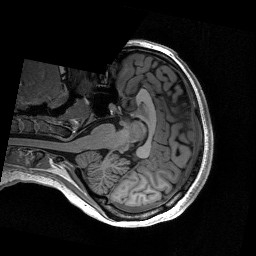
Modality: T1w
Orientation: axial